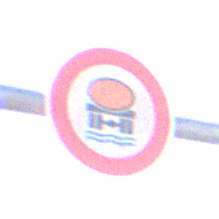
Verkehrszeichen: VerbotFahrzeugeWassergefaehrdenderLadung
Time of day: MorningAfternoon
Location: Outdoor (Nature)
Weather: Clear
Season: NotSpecified
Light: Natural